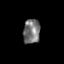
Tissue: skin
Cell type: T cells
Senescence score: 0.7088
Nuclear area (px): 405
Mean DAPI intensity: 117.948